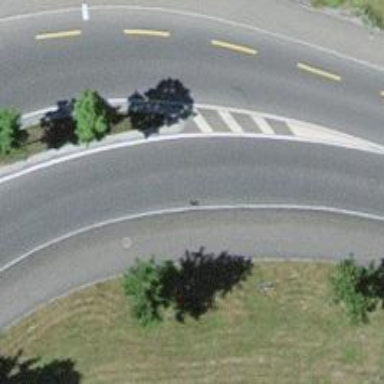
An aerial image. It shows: Secondary road.